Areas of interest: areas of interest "Changchun Medical College Library"
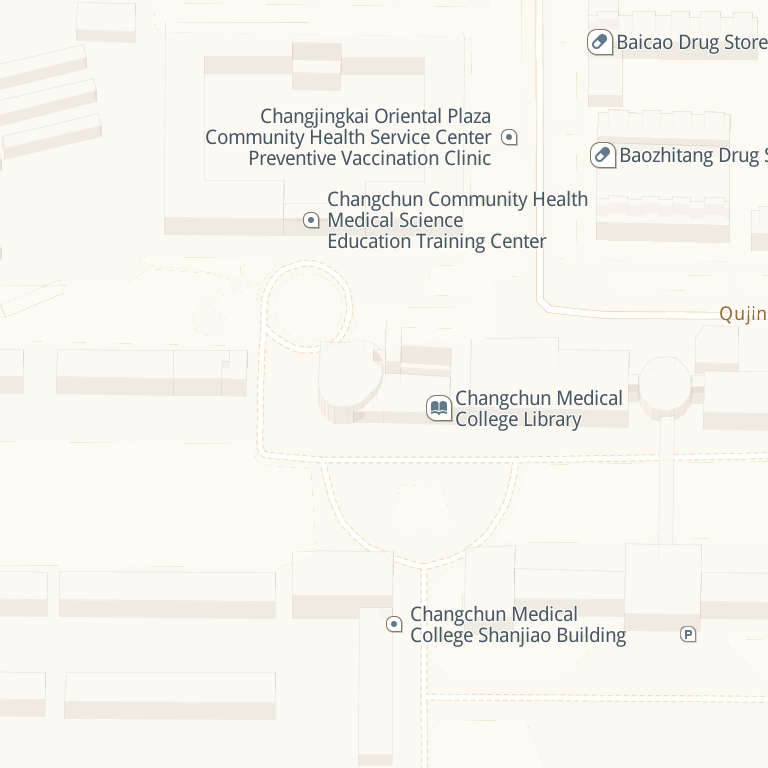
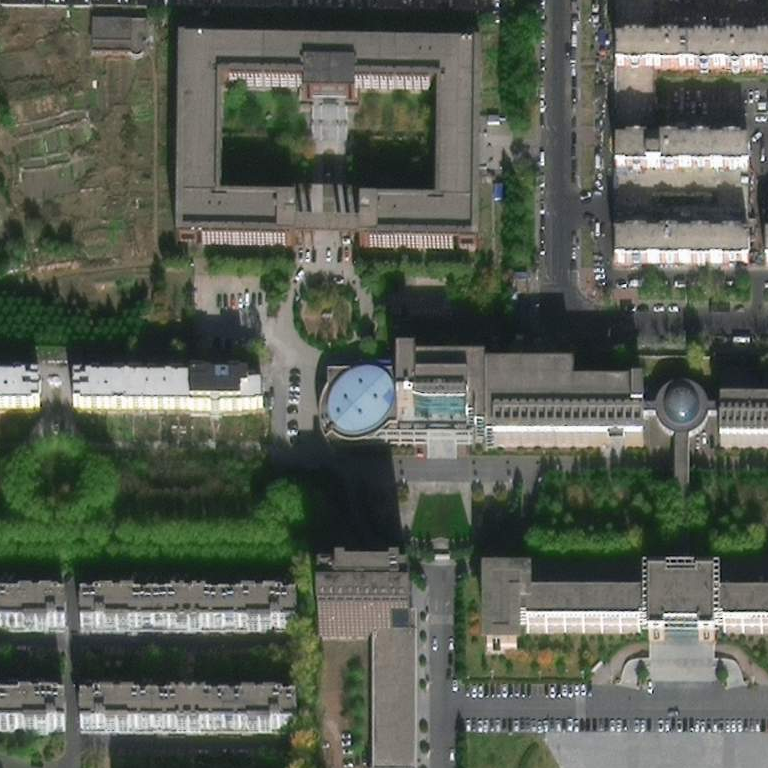